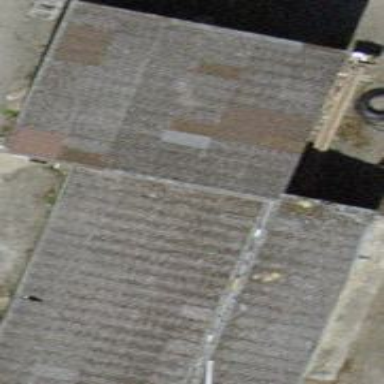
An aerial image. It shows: Farm building.